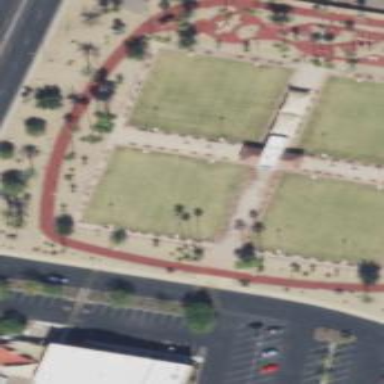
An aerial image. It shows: Grass pitch dedicated to the sport of lawn bowling.